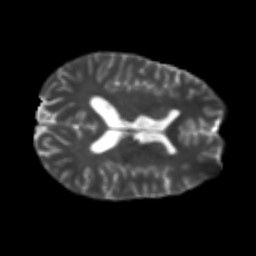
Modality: T2w
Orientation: axial
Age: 20
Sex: male
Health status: healthy
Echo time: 0.074 s